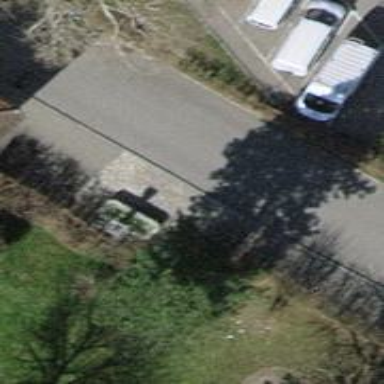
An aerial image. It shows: Fountain.